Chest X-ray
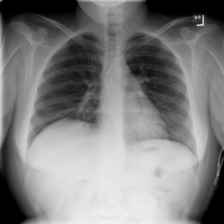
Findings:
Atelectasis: negative
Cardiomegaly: negative
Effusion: negative
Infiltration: negative
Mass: negative
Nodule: negative
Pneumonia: negative
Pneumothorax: negative
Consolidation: negative
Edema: negative
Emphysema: negative
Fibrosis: negative
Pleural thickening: negative
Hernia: negative